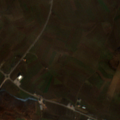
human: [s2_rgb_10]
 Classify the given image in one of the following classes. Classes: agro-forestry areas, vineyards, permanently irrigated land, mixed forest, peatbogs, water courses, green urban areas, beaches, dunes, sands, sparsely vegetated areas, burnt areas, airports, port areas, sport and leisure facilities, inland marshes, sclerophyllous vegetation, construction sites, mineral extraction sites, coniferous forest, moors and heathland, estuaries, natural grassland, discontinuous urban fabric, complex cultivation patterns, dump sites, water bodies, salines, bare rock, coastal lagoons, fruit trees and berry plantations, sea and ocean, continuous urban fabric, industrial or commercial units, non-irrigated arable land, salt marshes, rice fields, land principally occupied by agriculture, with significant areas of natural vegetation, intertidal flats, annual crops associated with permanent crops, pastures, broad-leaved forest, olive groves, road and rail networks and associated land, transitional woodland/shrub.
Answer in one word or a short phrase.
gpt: non-irrigated arable land, pastures, complex cultivation patterns, natural grassland, transitional woodland/shrub